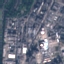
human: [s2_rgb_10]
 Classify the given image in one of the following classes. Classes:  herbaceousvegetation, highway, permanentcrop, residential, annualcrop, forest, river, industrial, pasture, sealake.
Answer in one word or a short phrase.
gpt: Industrial